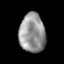
Tissue: prostate
Cell type: Epithelial cells
Senescence score: 0.3589
Nuclear area (px): 997
Mean DAPI intensity: 148.863